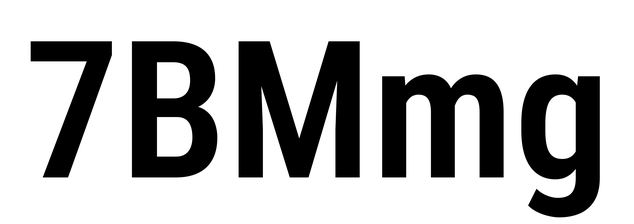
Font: Roboto_Condensed_SemiBold